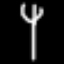
Label: fork